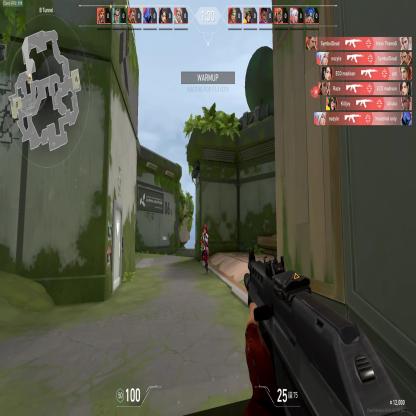
Label: enemy